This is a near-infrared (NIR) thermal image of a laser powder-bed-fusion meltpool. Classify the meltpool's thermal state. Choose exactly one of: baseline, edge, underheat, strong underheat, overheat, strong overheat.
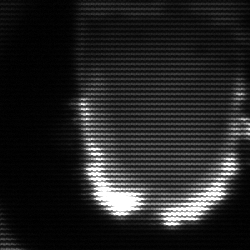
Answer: baseline